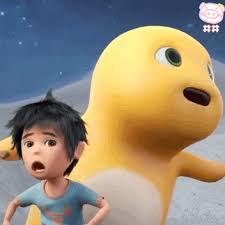
Label: nailong